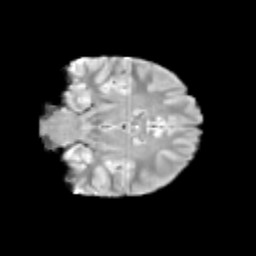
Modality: T2w
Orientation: coronal
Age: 13
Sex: female
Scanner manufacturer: siemens
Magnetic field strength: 3 T
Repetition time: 3.8 s
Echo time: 0.07 s